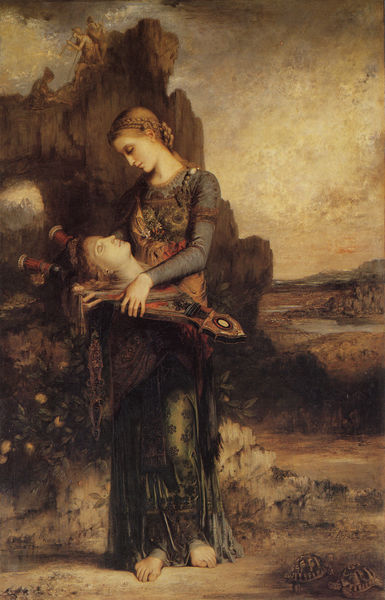
Titel: Thrakische Frau mit dem Kopf des Orpheus
Künstler: Gustave Moreau
Standort: Paris
Institution: Musée d'Orsay
Schlagwörter: berg, blau, dunkel, felsen, fuß, gemälde, gestein, hand, himmel, kopf, mann, schatten, wasser, weiß, wolken, fluss, gelb, grün, landschaft, menschen, mädchen, ocker, sand, see, teich, blumen, braun, brust, frau, grau, hell, hintergrund, holz, kleid, kleider, licht, mund, männer, nase, profil, schwarz, szene, blick, blüten, gras, rose, rosen, rot, weg, wiese, wolke, beige, malerei, rock, symbolismus, blond, arm, arme, blass, falten, geschichte, gesicht, halten, haupt, historie, johannes, judith, kleidung, lang, leiche, mensch, rahmen, salome, silber, stehen, stein, steine, tablett, tod, tot, trauer, täufer, bildnis, blicken, instrument, portrait, porträt, signatur, bach, erde, flusslauf, gräser, hügel, natur, busch, büsche, gewässer, boden, insel, auge, gewand, gold, haare, mantel, saum, musik, pflanzen, england, höhle, traurig, anhöhe, früchte, beine, bein, füße, bogen, haltung, last, trocken, berge, fels, gebirge, wüste, mauer, figuren, flus, romantik, gewalt, krieg, tafel, zopf, büste, gestell, schimmer, barfuss, ruine, antike, torbogen, ödnis, schwert, waffen, soldat, tote, waffe, haarkranz, kranz, mythologie, distel, rüstung, betrachten, tracht, flöte, verzweiflung, armreif, singen, mauern, geflochten, mythos, pan, sage, anblick, antlitz, industrialisierung, griechenland, präraffaeliten, löwe, laute, saiteninstrument, dudelsack, männerkopf, leier, schildkröte, pfeile, kriegerin, kämpferin, trophäe, laier, redon, gegend, oberwelt, orpheus, instument, metamorphosen, tötung, rosetti, trockenheit, geköpfter, früsche, hogard, schilkröten, schildkröten, herunter, musizierende, schildkroten, törtung